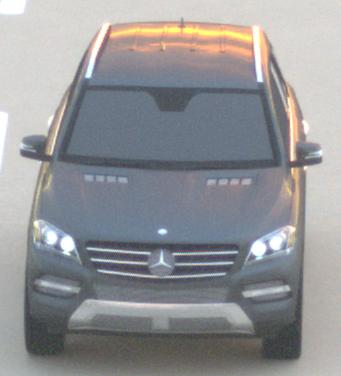
Make: Mercedes-Benz
Model: ML 350
Detailed model: M-Class (166)
Model produced from: 2011/11
Model produced until: 2014/10
Doors: 5
Color: gray
Road condition: dry road
Daytime: sunrise or sunset
Contrast: medium contrast